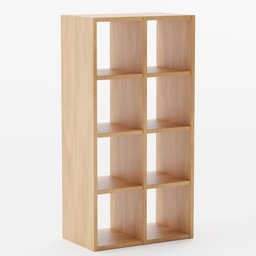
Label: furniture